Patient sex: F
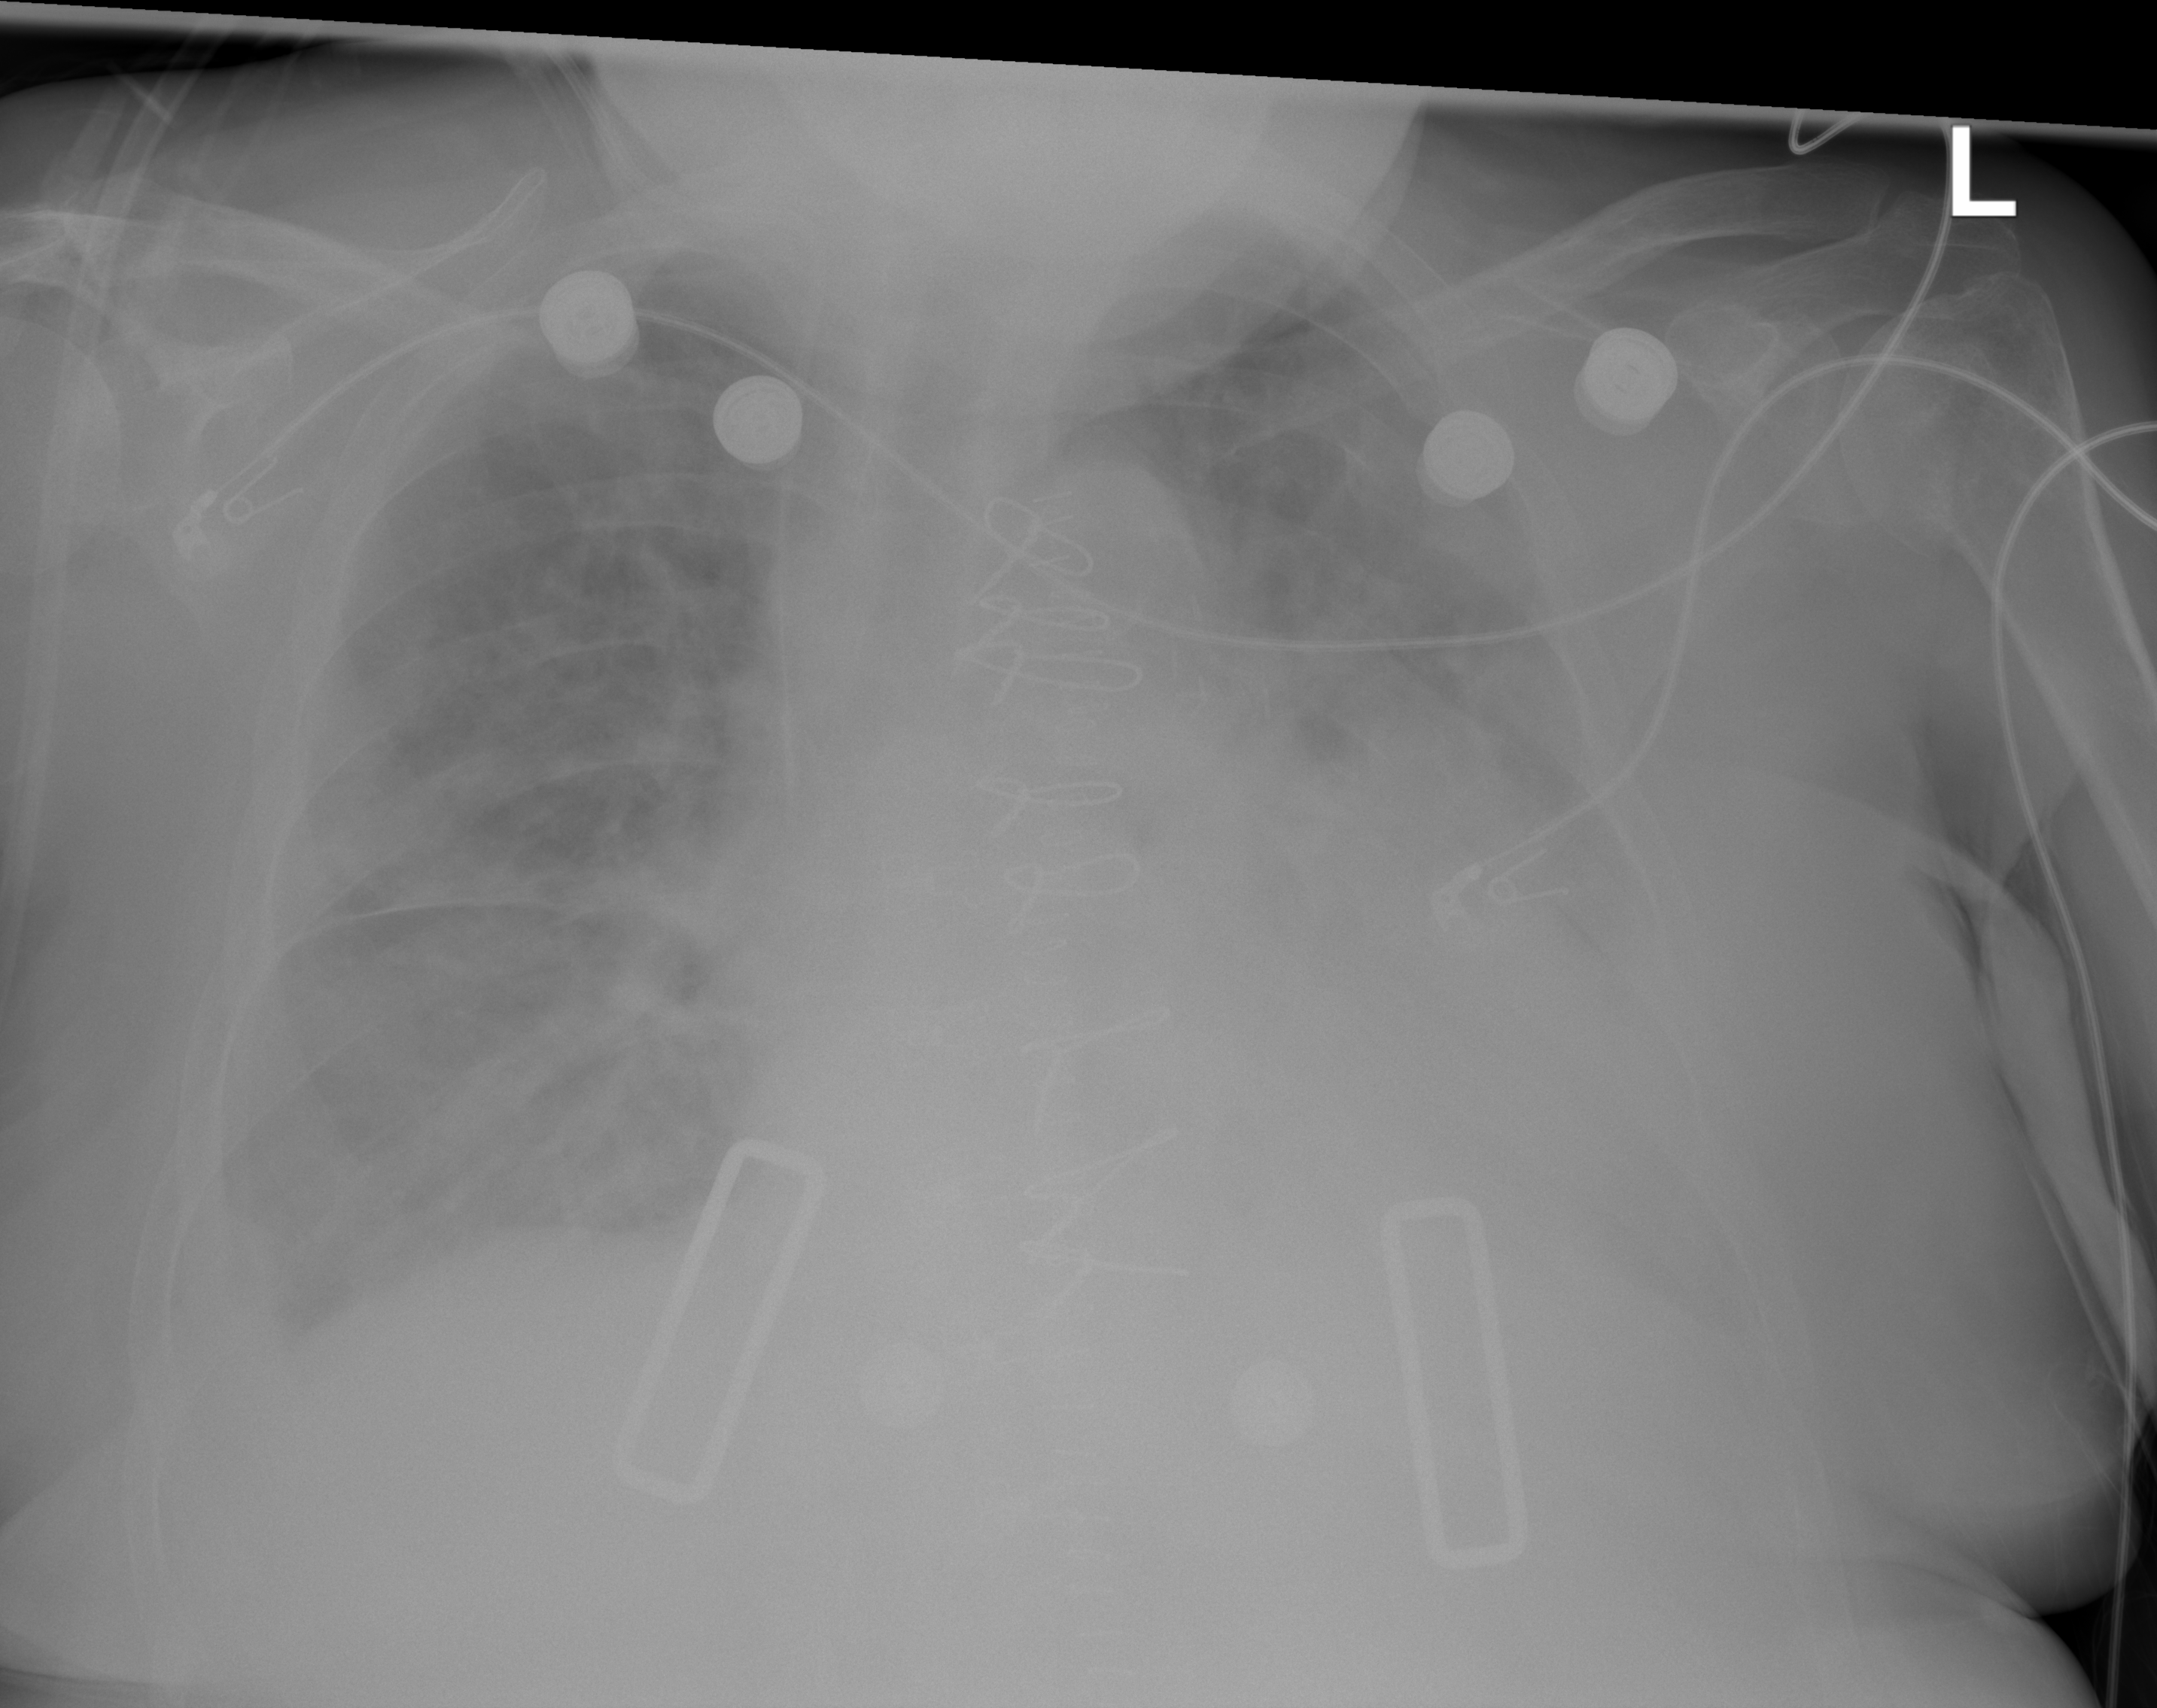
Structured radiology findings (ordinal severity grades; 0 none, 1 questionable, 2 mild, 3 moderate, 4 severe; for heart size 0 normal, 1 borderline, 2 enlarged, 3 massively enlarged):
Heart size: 3
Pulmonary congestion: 2
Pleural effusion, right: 2
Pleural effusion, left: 3
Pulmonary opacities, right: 3
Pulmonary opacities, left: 2
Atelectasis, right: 2
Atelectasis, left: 2